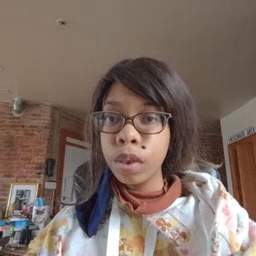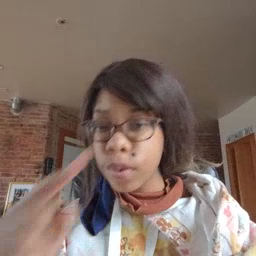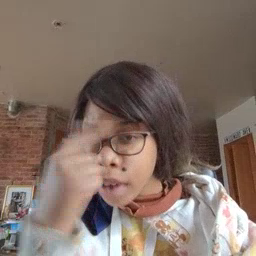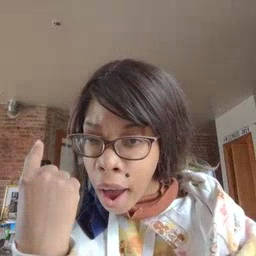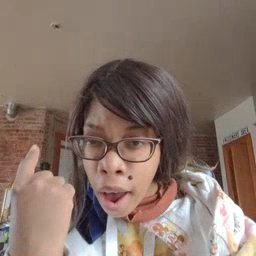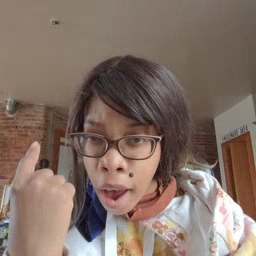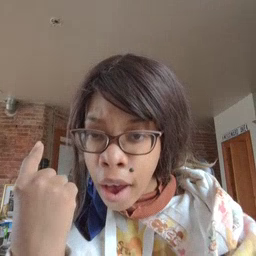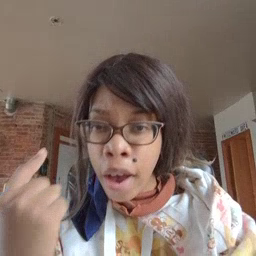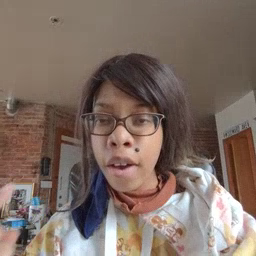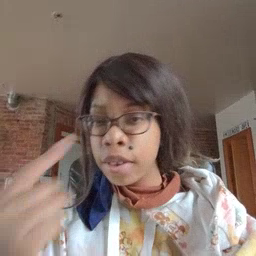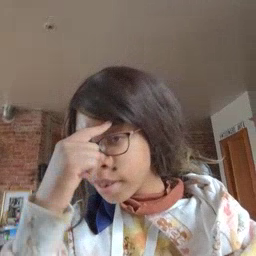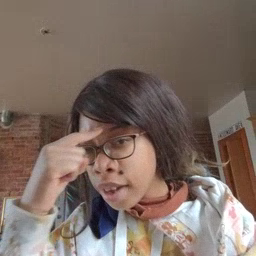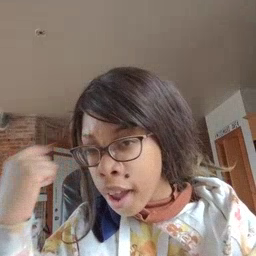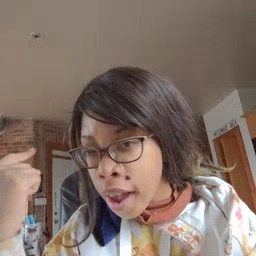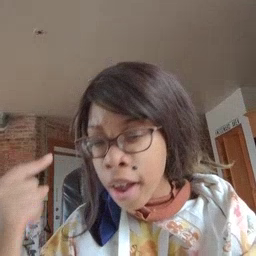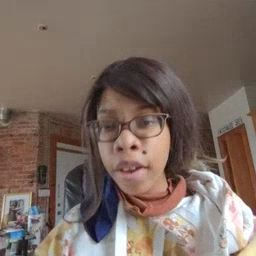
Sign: black